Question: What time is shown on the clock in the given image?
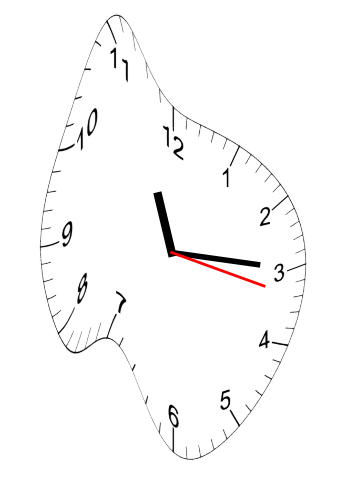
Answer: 11:15:17